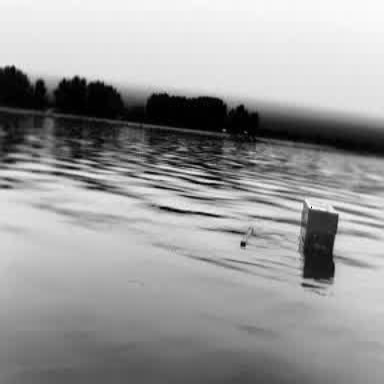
There is a fishing_boat in the infrared image.